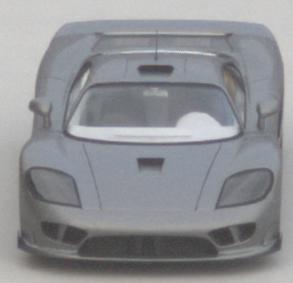
Make: Saleen
Model: S7
Detailed model: -
Model produced from: 2000
Model produced until: 2008
Doors: 2
Color: gray
Road condition: dry road
Daytime: morning or afternoon
Contrast: low contrast